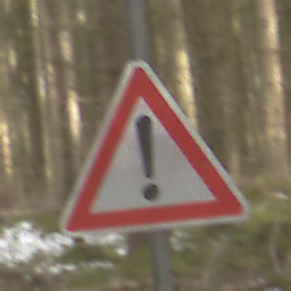
Verkehrszeichen: Gefahrenstelle
Umgebung: Outdoor, Nature
Tageszeit: MorningAfternoon
Wetter: Overcast
Licht: Natural
Jahreszeit: Winter
Kontrast: LowContrast